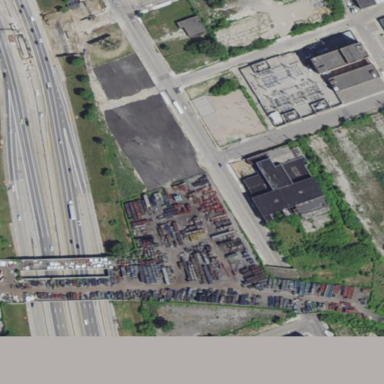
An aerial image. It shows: Brownfield site.